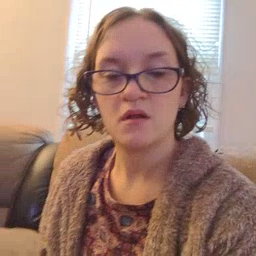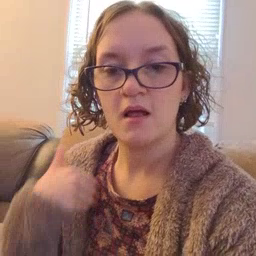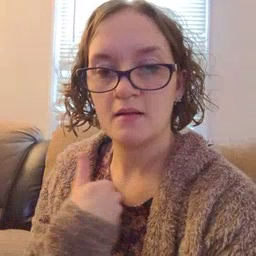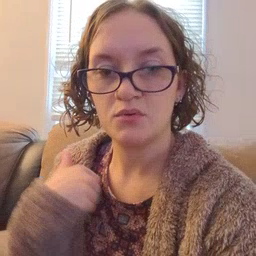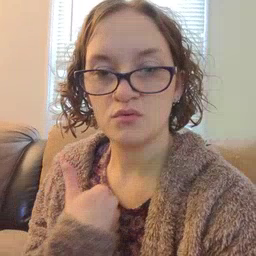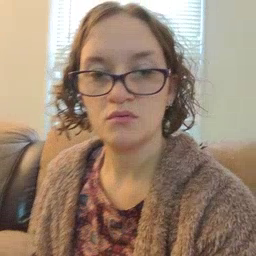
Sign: animal